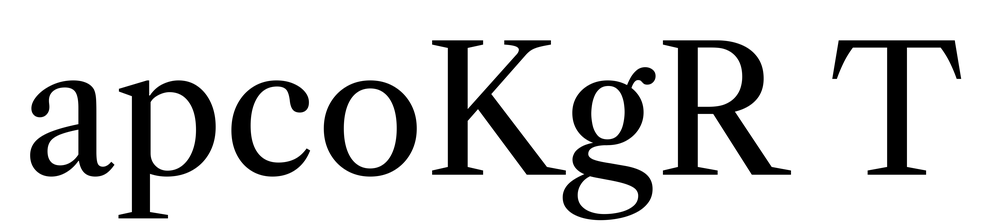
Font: LibreCaslonText_Regular